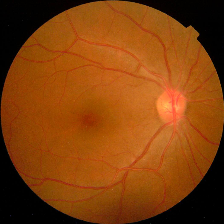
Diabetic retinopathy grade: No DR